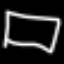
Label: square